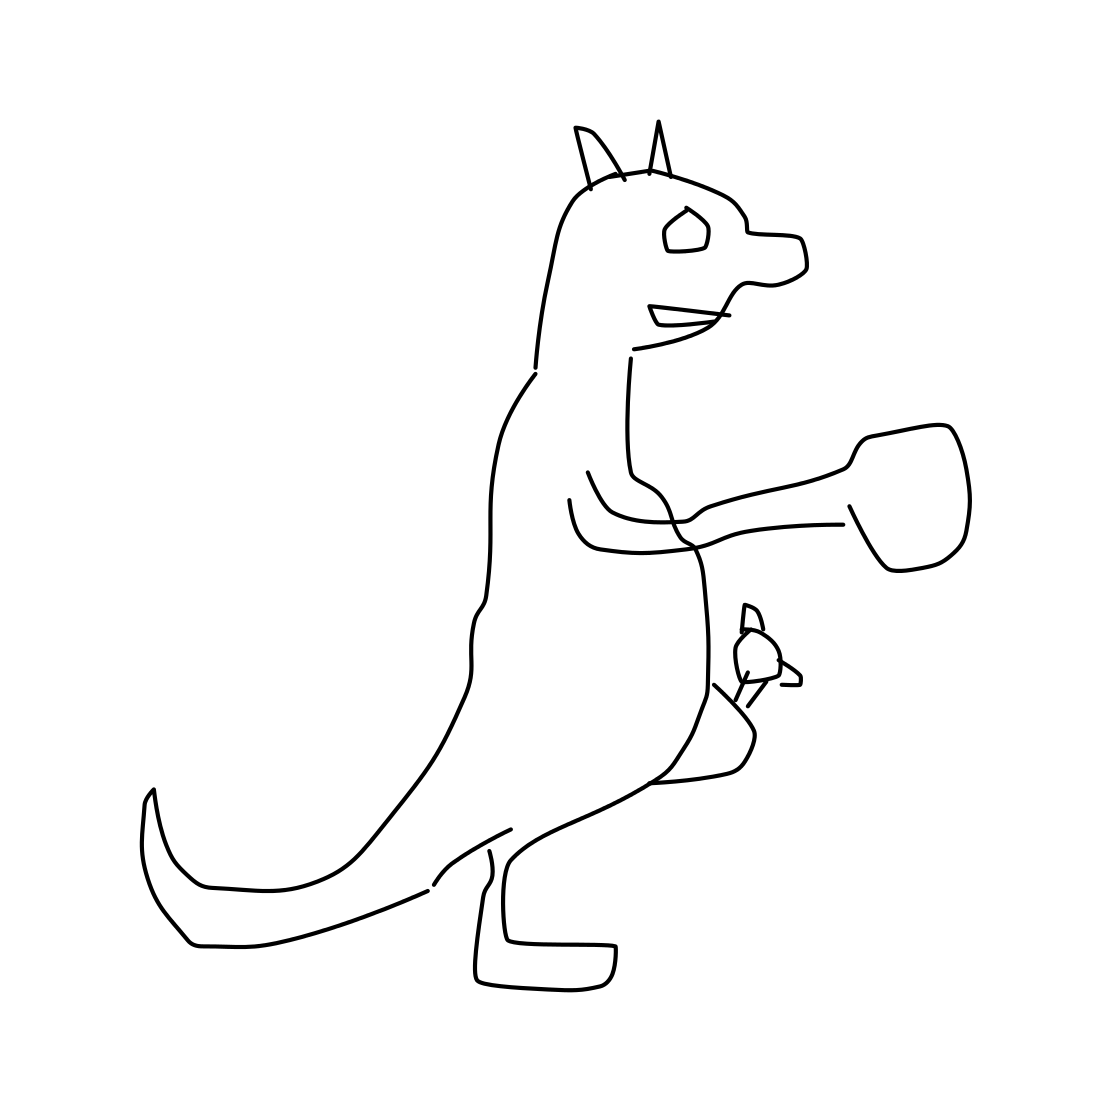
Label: kangaroo